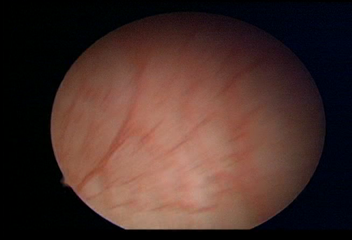
Modality: WLC
Class: Normal mucosa
Bladder cancer association: No